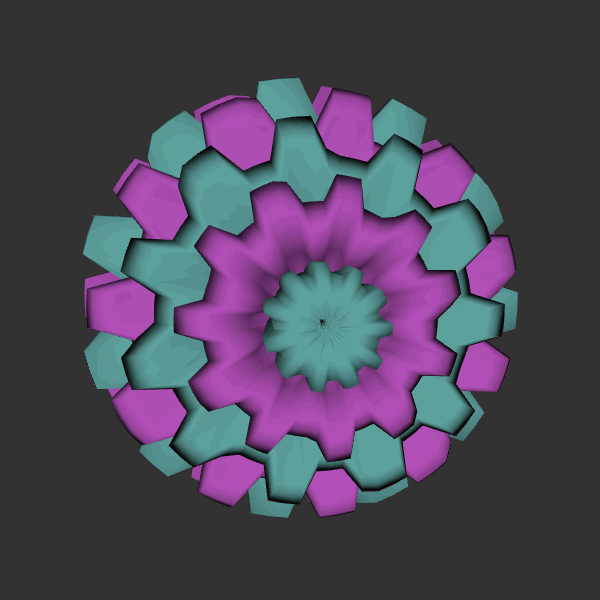
Background: dark